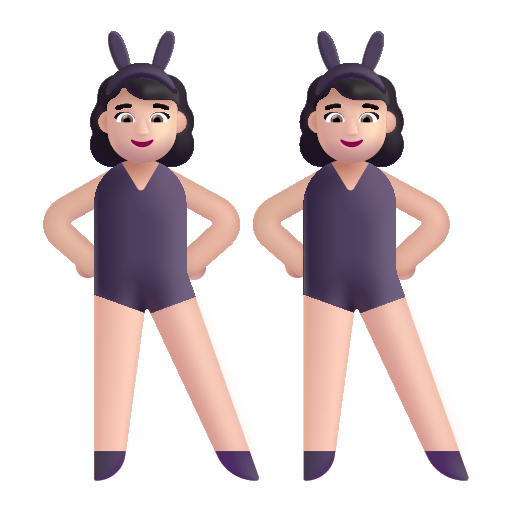
woman with bunny ears color light